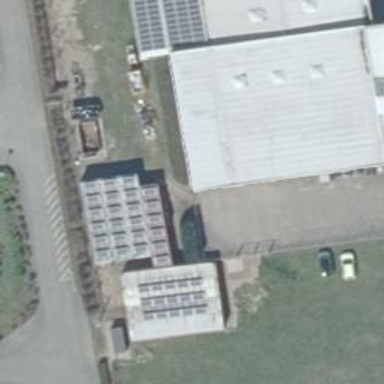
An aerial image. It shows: Solar photovoltaic panel generator producing electricity as small installation.